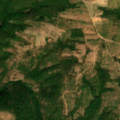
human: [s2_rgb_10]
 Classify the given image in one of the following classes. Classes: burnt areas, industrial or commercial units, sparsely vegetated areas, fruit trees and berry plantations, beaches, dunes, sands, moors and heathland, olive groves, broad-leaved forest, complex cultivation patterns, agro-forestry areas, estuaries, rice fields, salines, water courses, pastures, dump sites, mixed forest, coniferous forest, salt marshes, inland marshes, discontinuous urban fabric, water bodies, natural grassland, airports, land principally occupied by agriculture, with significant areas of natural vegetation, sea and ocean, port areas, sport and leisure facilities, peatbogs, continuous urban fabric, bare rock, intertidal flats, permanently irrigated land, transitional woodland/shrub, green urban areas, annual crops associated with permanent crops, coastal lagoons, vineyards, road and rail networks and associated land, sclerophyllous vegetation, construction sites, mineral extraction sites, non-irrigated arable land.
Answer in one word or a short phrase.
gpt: complex cultivation patterns, land principally occupied by agriculture, with significant areas of natural vegetation, broad-leaved forest, transitional woodland/shrub